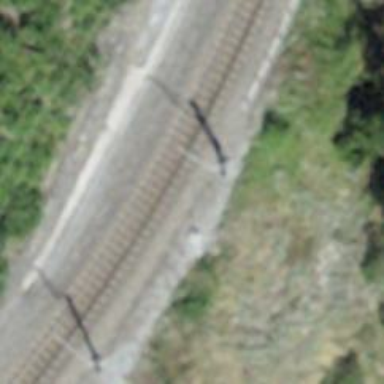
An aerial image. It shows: Catenary mast for power lines.